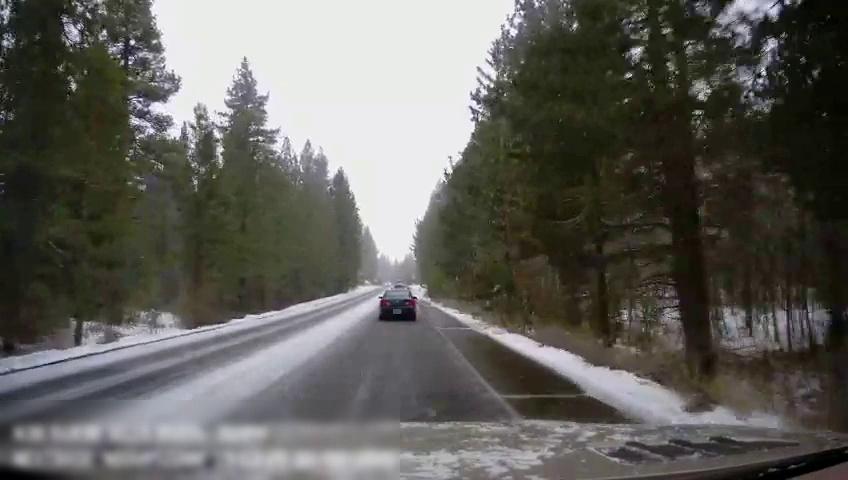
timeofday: Day
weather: Snowy
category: Drivable Space
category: Vehicles | Car
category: Lanes | Opposite Lane
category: Lanes | Opposite Lane
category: Lanes | Current Lane